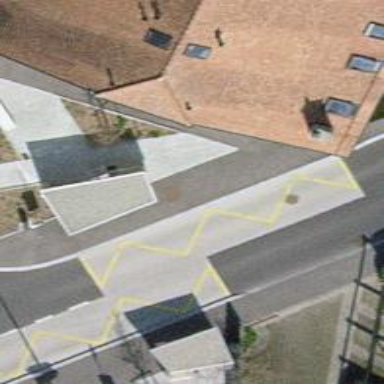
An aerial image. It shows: Bus stop with sheltered platform for public transport.